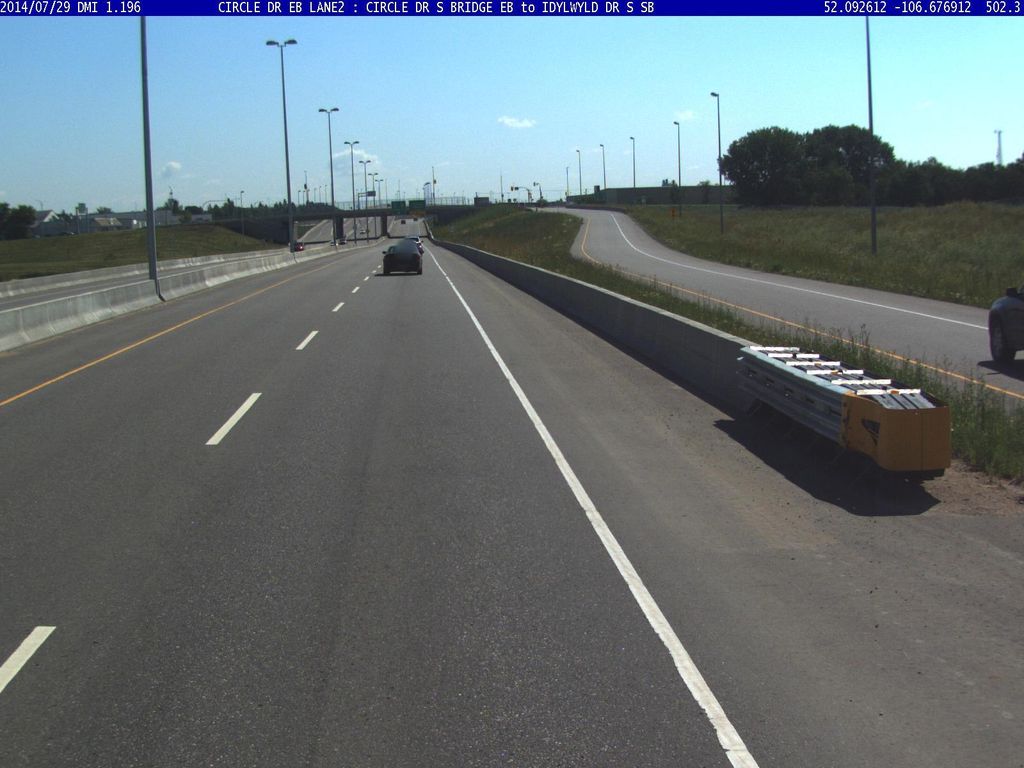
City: saskatoon